Question: I have 3 HTML inputs. When modifying the text in input 1, input 2 should update with the text that was previously in input 1. Input 3 should similarly update with the text that was previously in input 2.

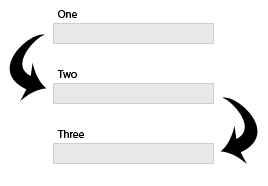
Answer: You can do it this way.
<URL>
'''
<input type="text" id="txt1" class="someclass" />
<input type="text" id="txt1" class="someclass" />
<input type="text" id="txt1" class="someclass" />
$('.someclass').change(function(){
$(this).next('.someclass').val($(this).val());
$(this).next('.someclass').change();
});
'''
Binding keyup event will change as soon as you type something
<URL>